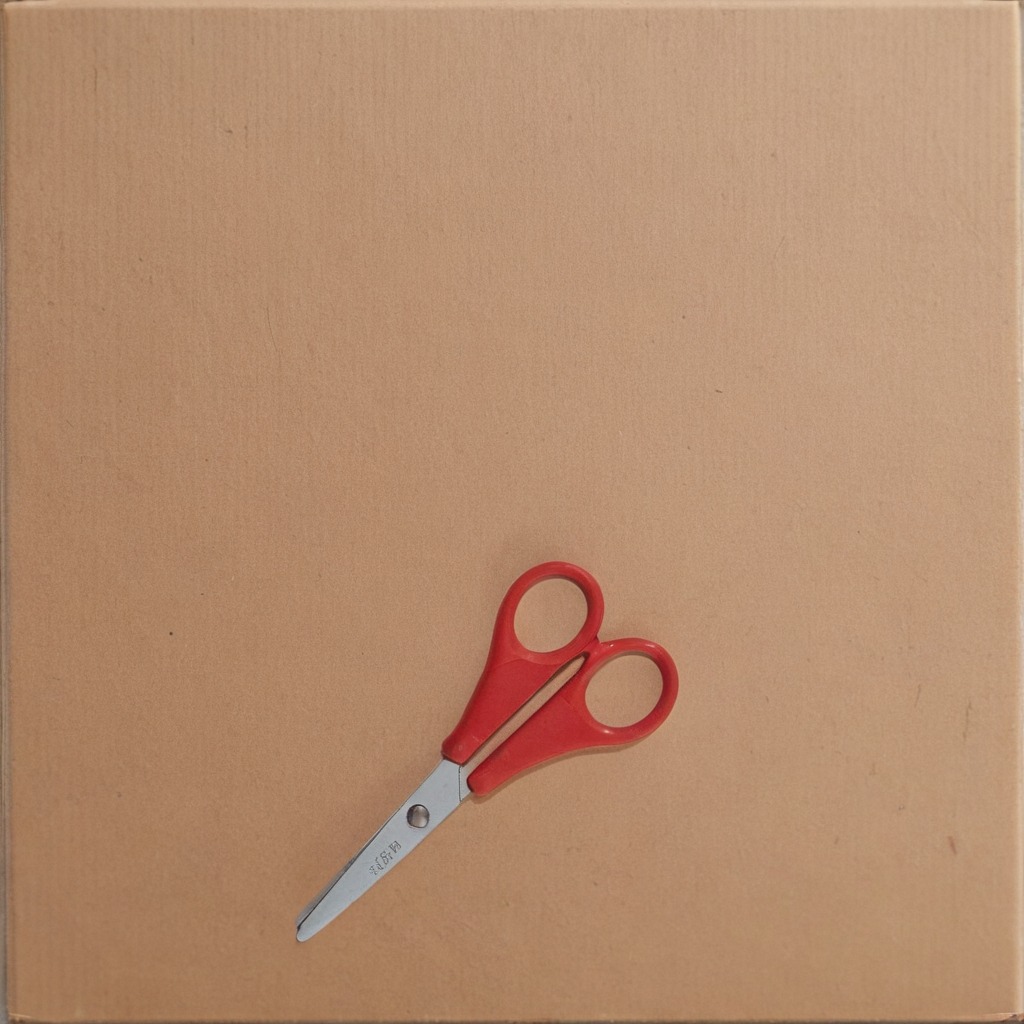
A scissor lying on a clean dry cardboard box surface in an outdoor workshop during daytime bright natural light soft shadows slightly creased but